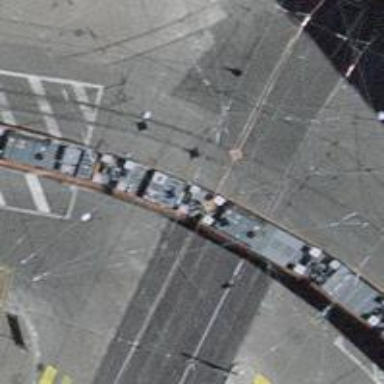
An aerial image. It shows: Tram level crossing on railway.